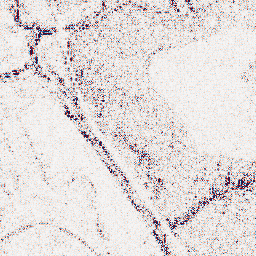
Category: wavelet
Decomposition family: wavelet_reverse_biorthogonal
Decomposition parameters: wavelet: rbio4.4
level: 1
Upsampling method: cubic_catmull_rom
Upsampling parameters: scale: 2
Upsampling scale: 2